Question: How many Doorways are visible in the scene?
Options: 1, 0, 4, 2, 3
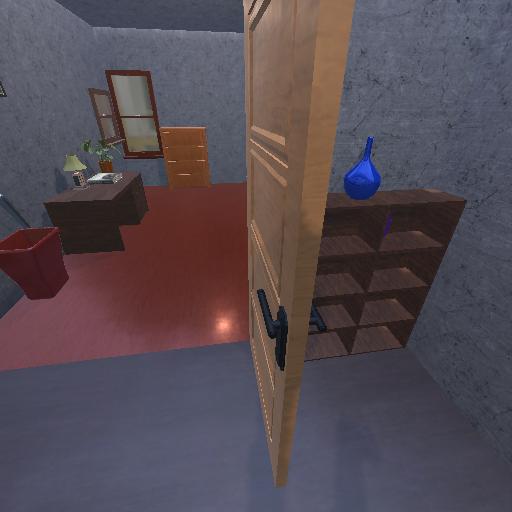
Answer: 1